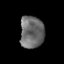
Tissue: prostate
Cell type: T cells
Senescence score: 0.3599
Nuclear area (px): 748
Mean DAPI intensity: 107.874